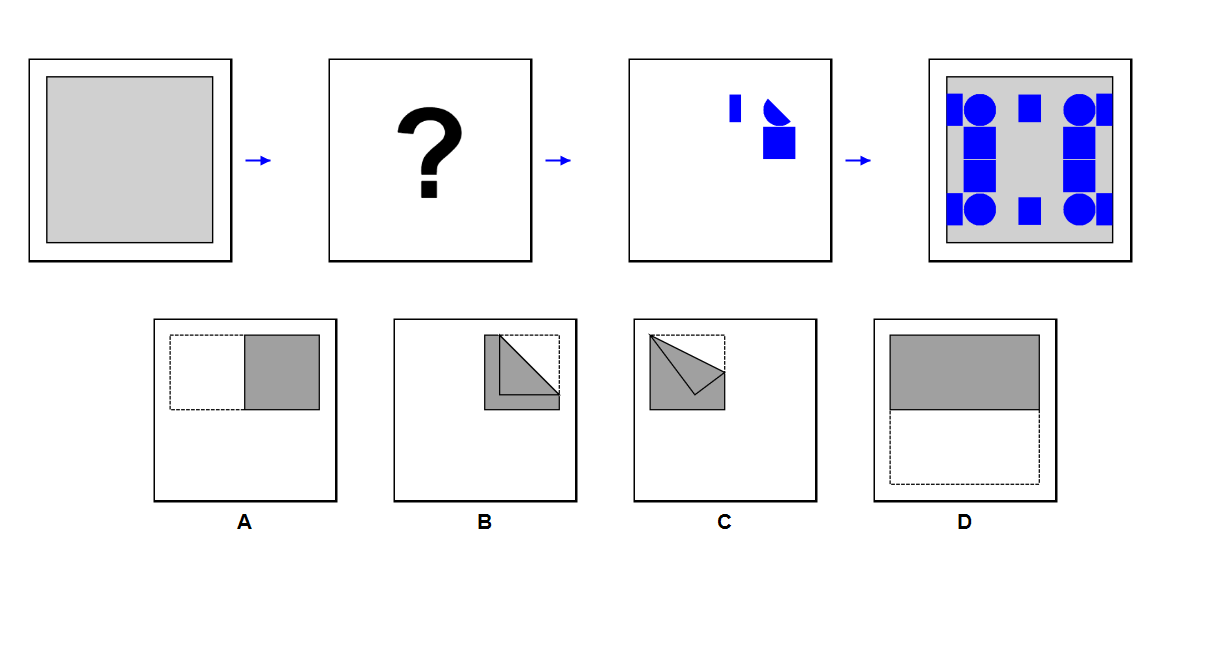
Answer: C